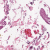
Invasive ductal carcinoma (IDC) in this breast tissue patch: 0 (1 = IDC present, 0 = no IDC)